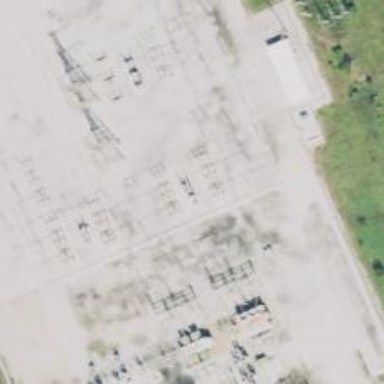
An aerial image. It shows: Switch for power supply.